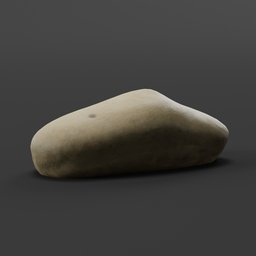
Label: nature